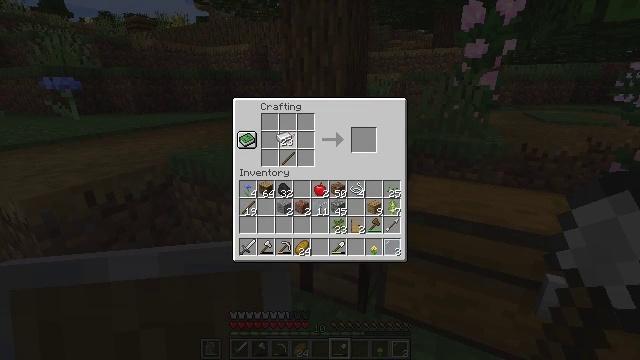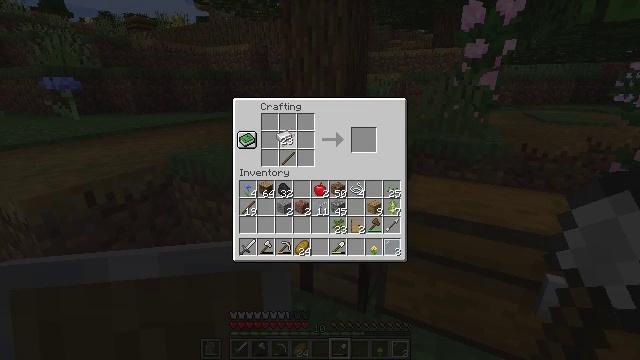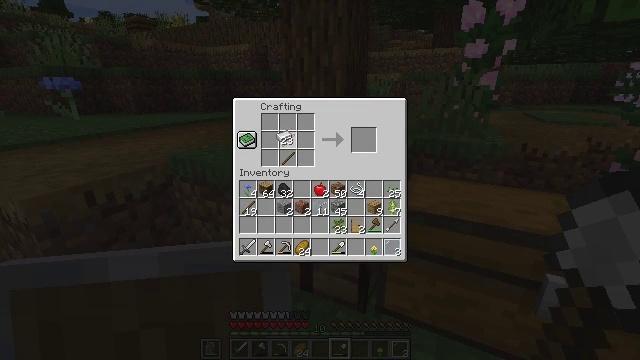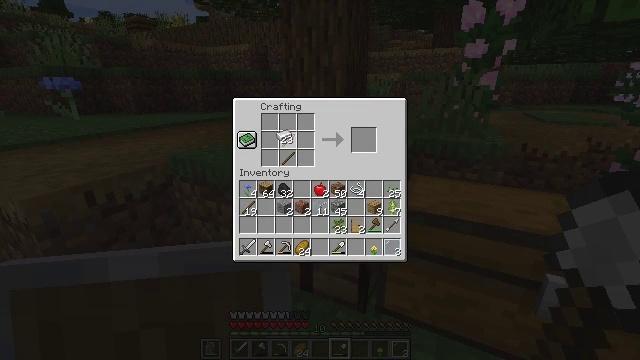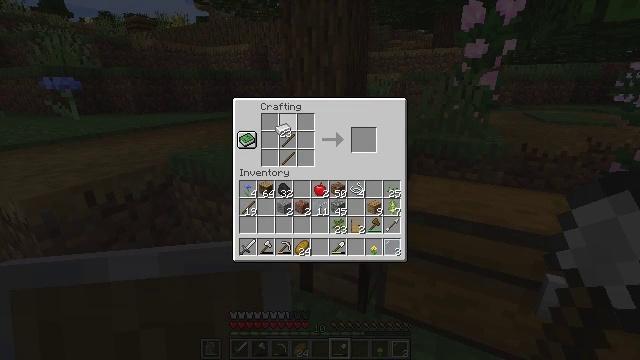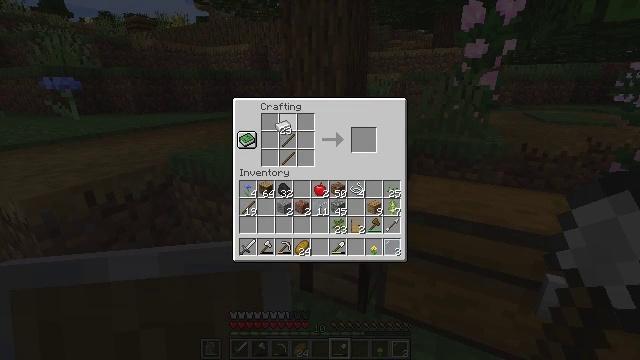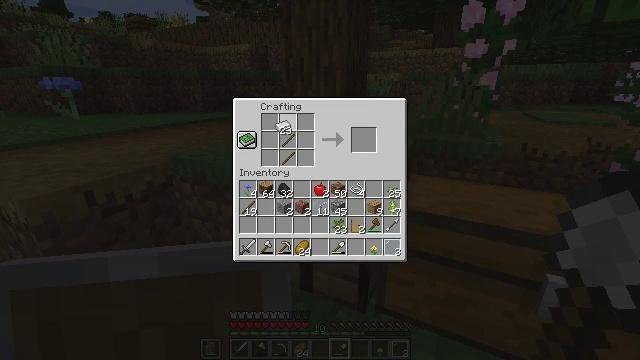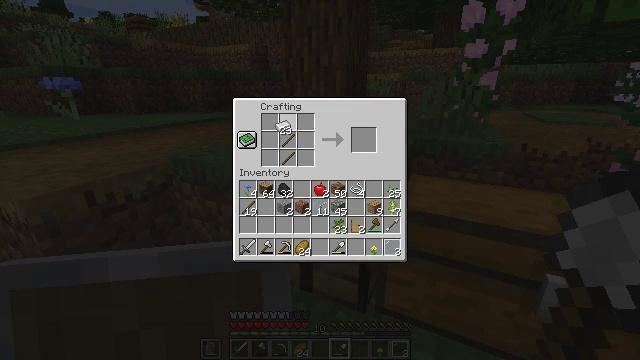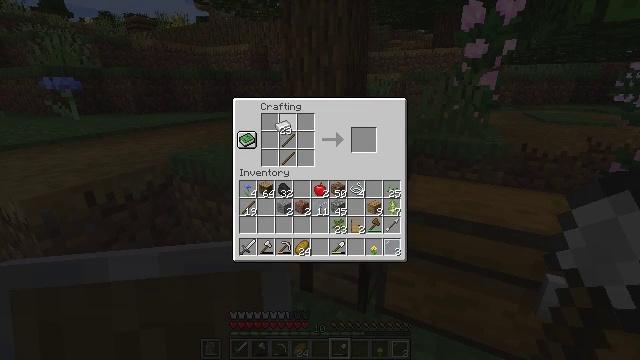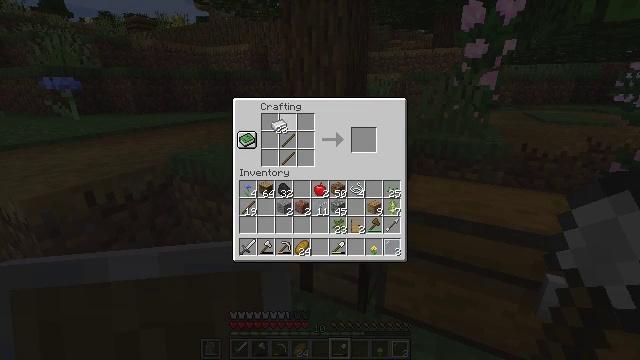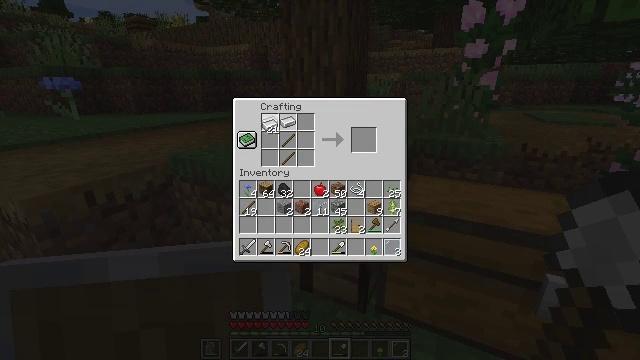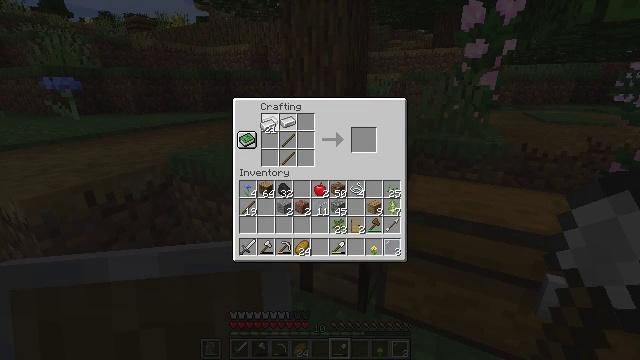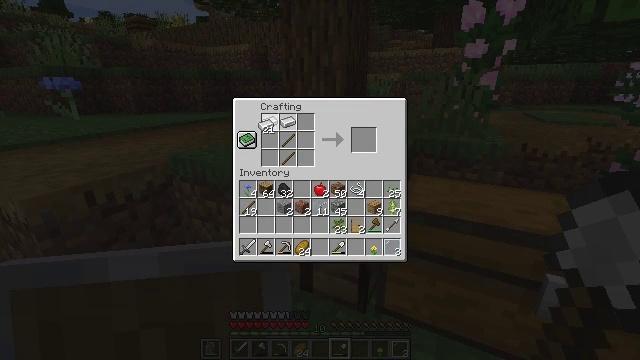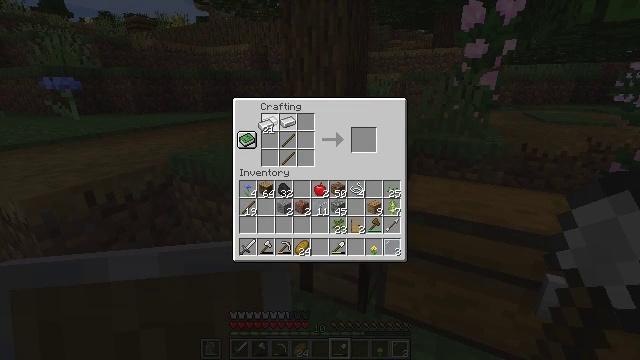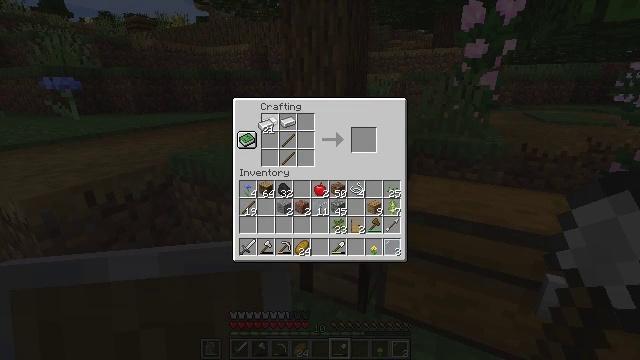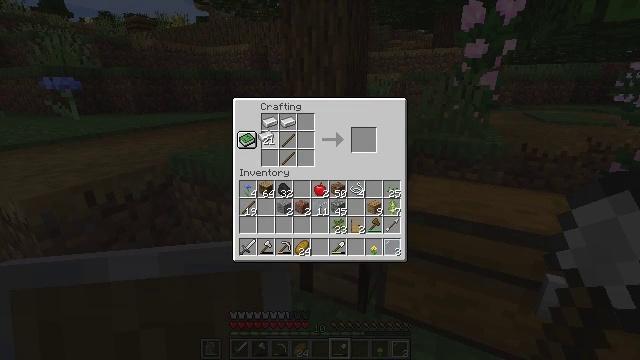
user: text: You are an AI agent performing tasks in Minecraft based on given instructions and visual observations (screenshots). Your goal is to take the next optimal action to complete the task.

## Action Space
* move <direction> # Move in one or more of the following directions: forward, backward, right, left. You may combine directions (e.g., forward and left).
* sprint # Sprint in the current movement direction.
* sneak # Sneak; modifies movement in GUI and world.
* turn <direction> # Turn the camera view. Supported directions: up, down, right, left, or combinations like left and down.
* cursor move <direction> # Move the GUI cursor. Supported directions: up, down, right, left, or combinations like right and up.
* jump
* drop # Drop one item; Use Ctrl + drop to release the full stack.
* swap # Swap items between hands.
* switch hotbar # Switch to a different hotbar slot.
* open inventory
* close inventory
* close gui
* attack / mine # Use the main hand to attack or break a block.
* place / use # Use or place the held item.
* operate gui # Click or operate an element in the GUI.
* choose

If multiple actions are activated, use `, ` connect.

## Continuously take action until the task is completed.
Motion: motion action
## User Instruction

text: Craft the iron hoe on the crafting table.
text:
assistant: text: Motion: no_op
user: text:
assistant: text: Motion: no_op
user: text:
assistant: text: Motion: no_op
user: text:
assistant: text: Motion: no_op
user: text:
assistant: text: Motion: no_op
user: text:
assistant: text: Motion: choose
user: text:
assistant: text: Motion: choose
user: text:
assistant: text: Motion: choose
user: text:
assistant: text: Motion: choose
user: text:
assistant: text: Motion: cursor move left, choose
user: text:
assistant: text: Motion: choose
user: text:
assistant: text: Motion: choose
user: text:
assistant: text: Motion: choose
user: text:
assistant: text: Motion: no_op
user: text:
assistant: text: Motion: cursor move down
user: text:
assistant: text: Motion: cursor move down
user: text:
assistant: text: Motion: cursor move down
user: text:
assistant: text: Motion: no_op
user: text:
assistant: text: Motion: no_op
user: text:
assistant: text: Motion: no_op
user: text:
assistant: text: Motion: no_op
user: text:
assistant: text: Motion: no_op
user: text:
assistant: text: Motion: no_op
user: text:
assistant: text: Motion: no_op
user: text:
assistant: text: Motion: operate gui
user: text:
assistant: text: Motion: operate gui
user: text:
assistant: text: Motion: no_op
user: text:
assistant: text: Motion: no_op
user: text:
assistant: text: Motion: no_op
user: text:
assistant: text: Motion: no_op